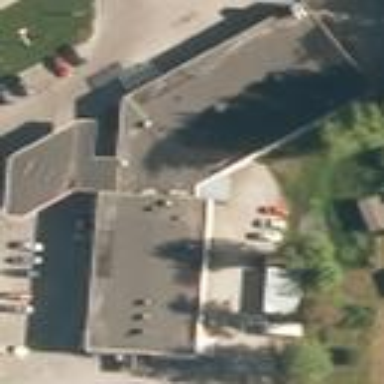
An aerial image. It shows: Public building.